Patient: sex F, age 80
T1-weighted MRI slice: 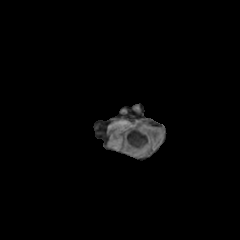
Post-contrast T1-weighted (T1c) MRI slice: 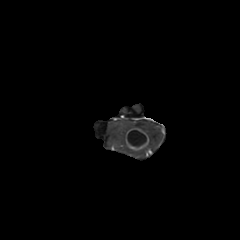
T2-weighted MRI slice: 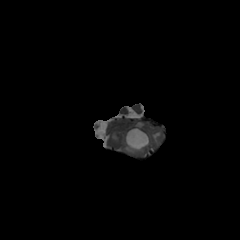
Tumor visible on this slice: yes
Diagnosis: Glioblastoma, IDH-wildtype
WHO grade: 4